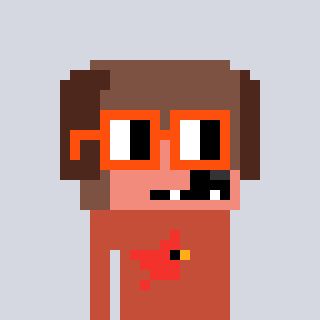
a pixel art character with square orange glasses, a dog-shaped head and a rust-colored body on a cool background